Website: apple
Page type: account-selection
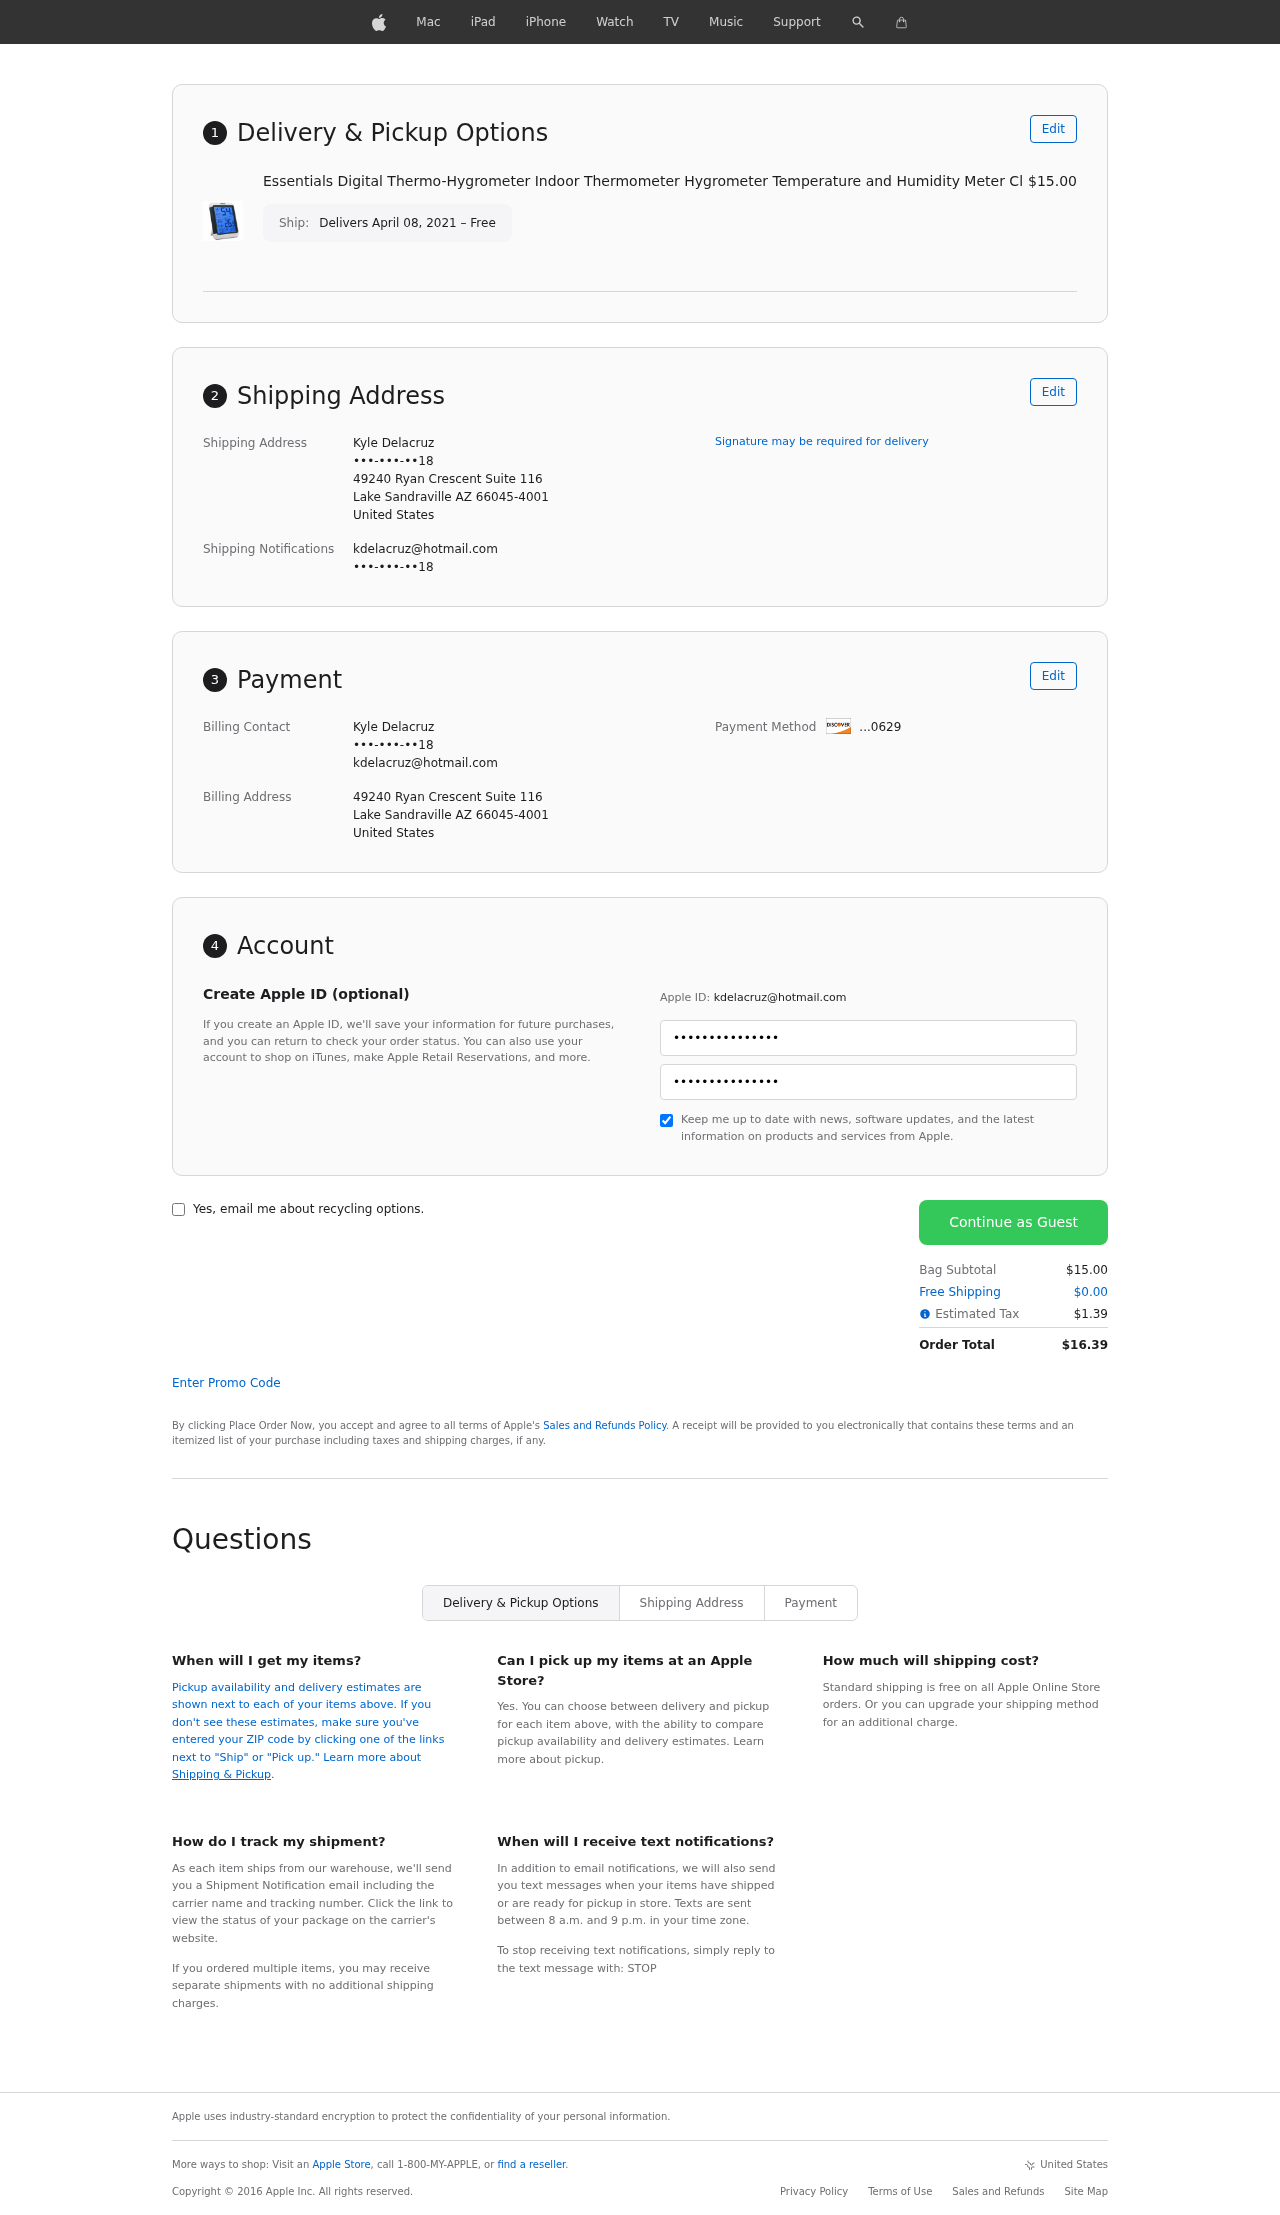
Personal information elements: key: PII_CARD_LAST4
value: ...0629
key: PII_CITY
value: Lake Sandraville
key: PII_COUNTRY
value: United States
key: PII_EMAIL
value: kdelacruz@hotmail.com
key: PII_FULLNAME
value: Kyle Delacruz
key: PII_PHONE
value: •••-•••-••18
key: PII_POSTCODE_FULL
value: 66045-4001
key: PII_POSTCODE_FULL
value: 66045
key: PII_STATE_ABBR
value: AZ
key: PII_STREET
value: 49240 Ryan Crescent Suite 116
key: PII_PHONE2
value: •••-•••-••18
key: PII_FIRSTNAME
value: Kyle
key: PII_LASTNAME
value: Delacruz
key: PII_FULLNAME2
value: Kyle Delacruz
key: PII_FULLNAME3
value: Kyle Delacruz
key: PII_FIRSTNAME2
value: Kyle
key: PII_FIRSTNAME3
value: Kyle
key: PII_LASTNAME2
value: Delacruz
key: PII_LASTNAME3
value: Delacruz
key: PII_FIRSTNAME_DERIVED
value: Kyle
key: PII_LASTNAME_DERIVED
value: Delacruz
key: PII_FULLNAME_DERIVED
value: Kyle Delacruz
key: PII_NAME_FULL_DERIVED
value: Kyle Delacruz
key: PII_PHONE3
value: •••-•••-••18
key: PII_EMAIL2
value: kdelacruz@hotmail.com
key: PII_EMAIL3
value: kdelacruz@hotmail.com
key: PII_STREET2
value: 49240 Ryan Crescent Suite 116
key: PII_POSTCODE
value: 66045
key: PII_POSTCODE_EXT
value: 4001
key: PII_POSTCODE_NUMERIC
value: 66045
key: PII_POSTCODE_EXT_NUMERIC
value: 4001
Product elements: key: PRODUCT1_NAME
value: Essentials Digital Thermo-Hygrometer Indoor Thermometer Hygrometer Temperature and Humidity Meter Cl
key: PRODUCT1_PRICE
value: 15
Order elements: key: ORDER_DELIVERY_DATE
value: Delivers April 08, 2021 – Free
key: ORDER_SUBTOTAL
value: $15.00
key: ORDER_SHIPPING_COST
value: $0.00
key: ORDER_TAX
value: $1.39
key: ORDER_TOTAL
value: $16.39